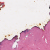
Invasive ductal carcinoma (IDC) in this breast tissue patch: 0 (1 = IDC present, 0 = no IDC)